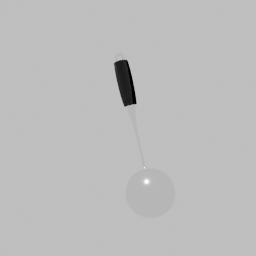
Label: tools